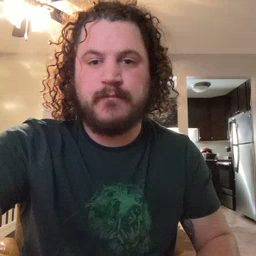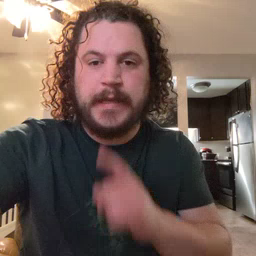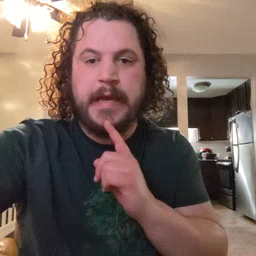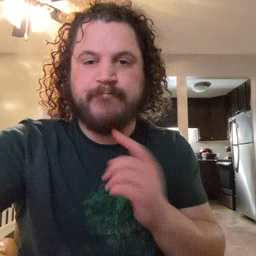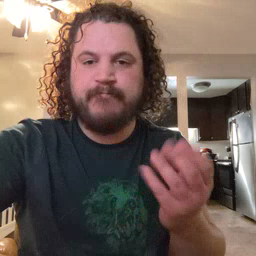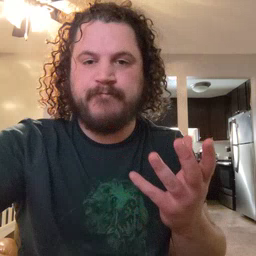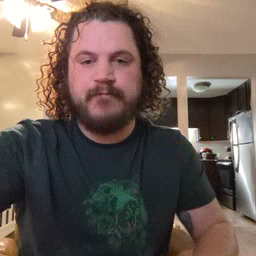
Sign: lamp